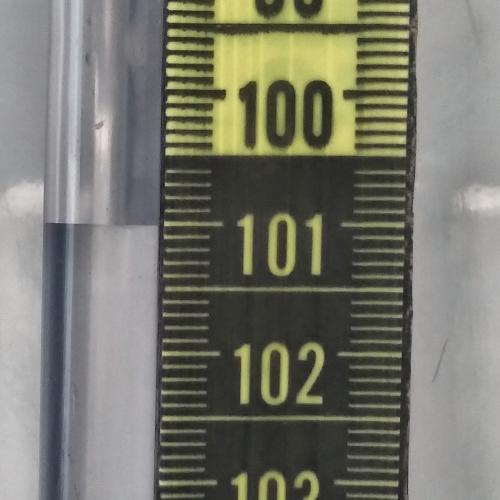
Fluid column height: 101.0 cm